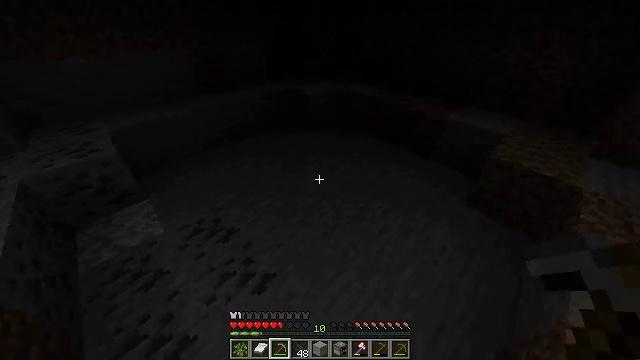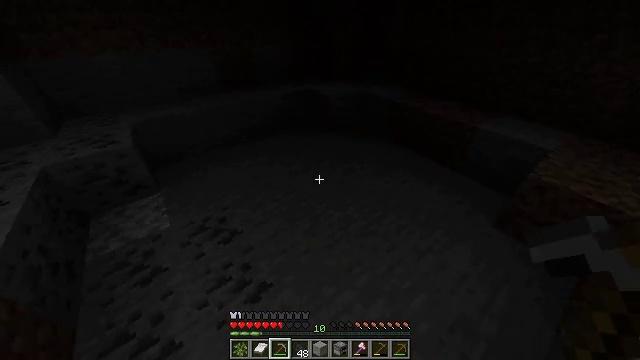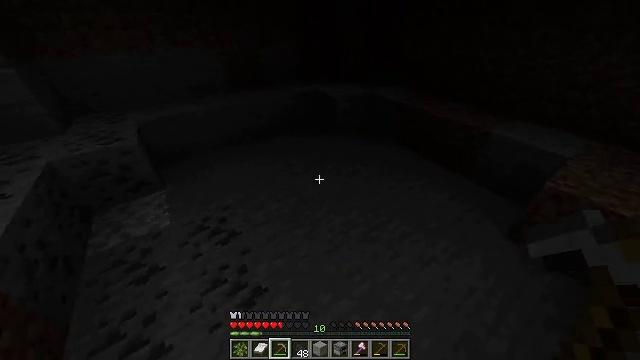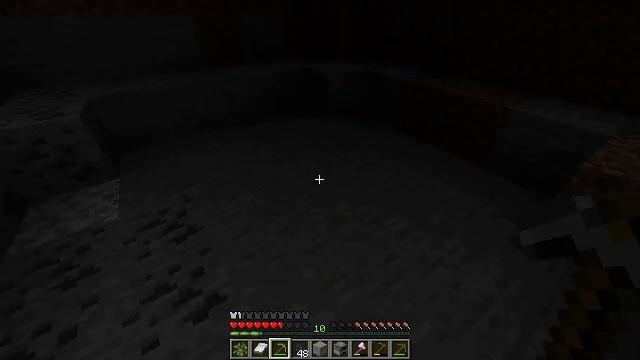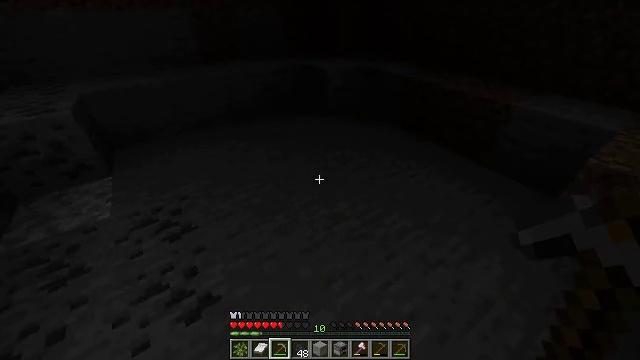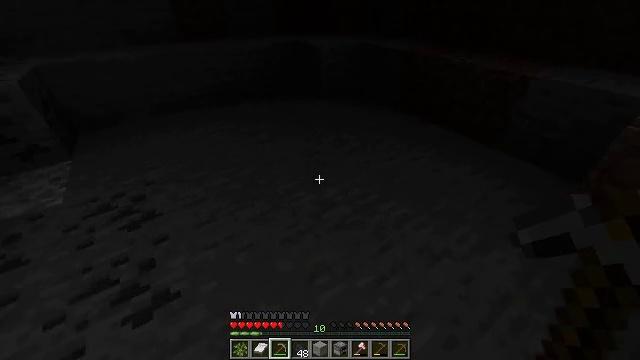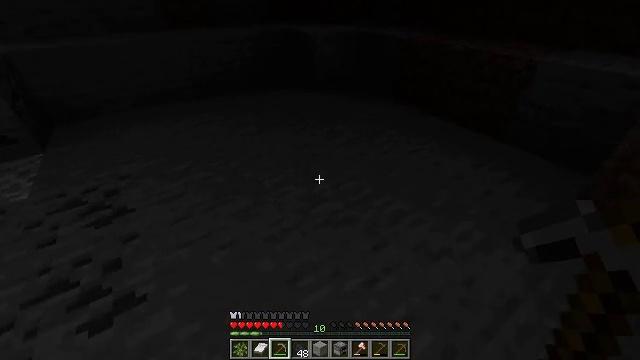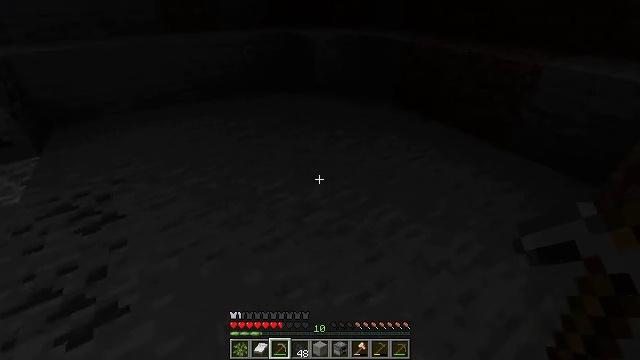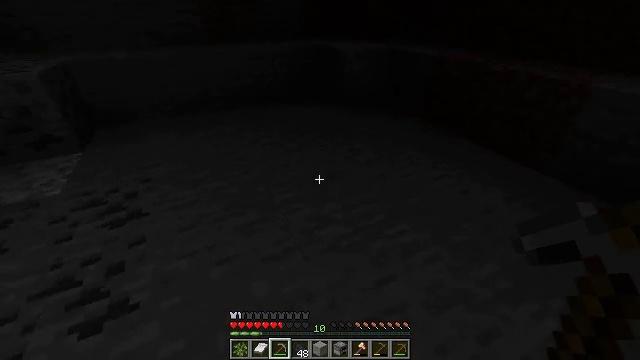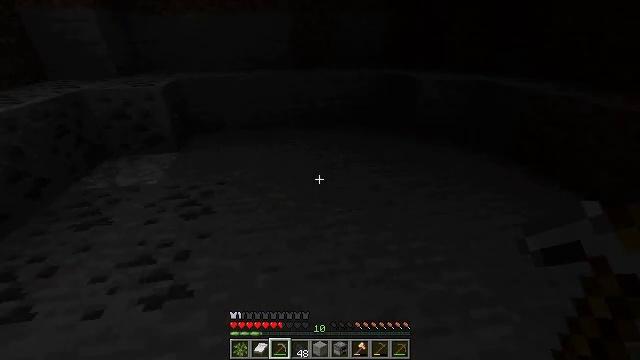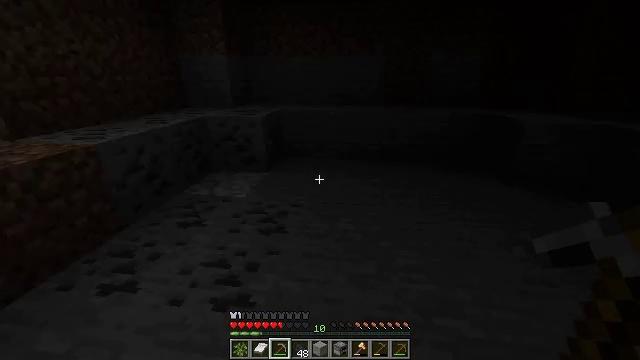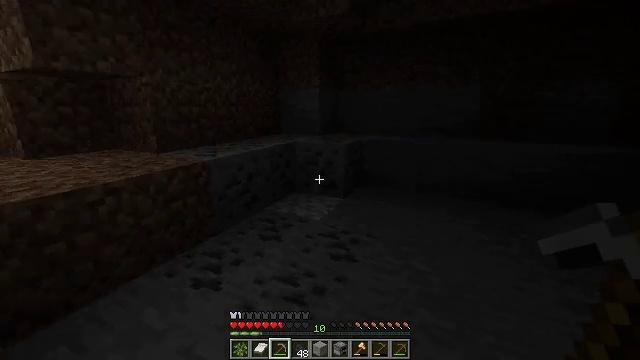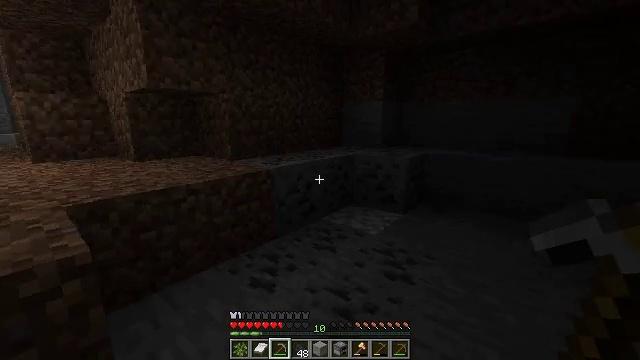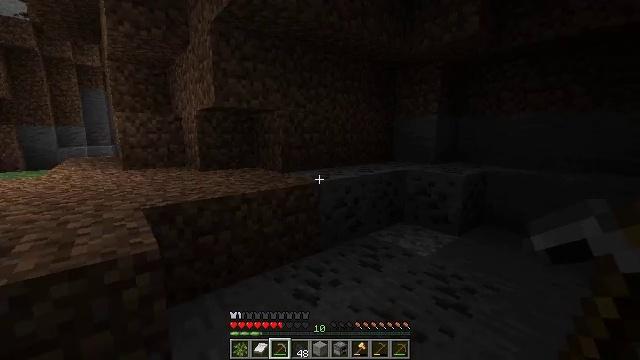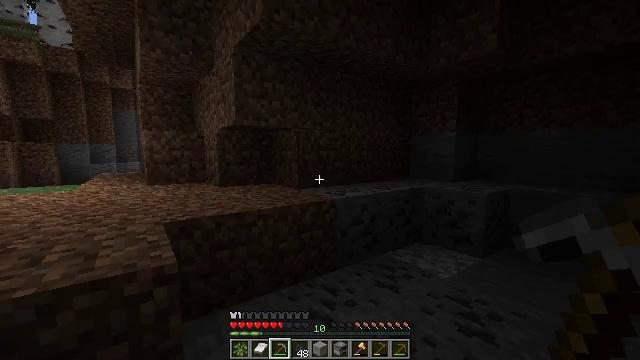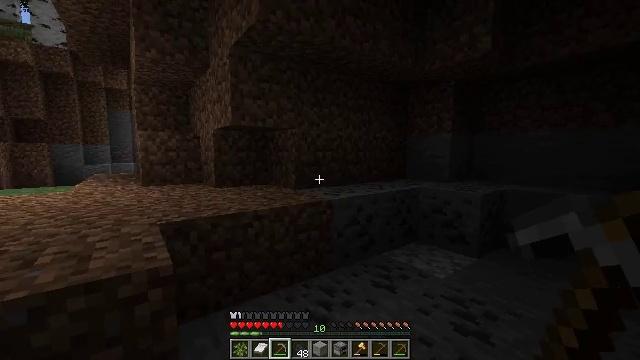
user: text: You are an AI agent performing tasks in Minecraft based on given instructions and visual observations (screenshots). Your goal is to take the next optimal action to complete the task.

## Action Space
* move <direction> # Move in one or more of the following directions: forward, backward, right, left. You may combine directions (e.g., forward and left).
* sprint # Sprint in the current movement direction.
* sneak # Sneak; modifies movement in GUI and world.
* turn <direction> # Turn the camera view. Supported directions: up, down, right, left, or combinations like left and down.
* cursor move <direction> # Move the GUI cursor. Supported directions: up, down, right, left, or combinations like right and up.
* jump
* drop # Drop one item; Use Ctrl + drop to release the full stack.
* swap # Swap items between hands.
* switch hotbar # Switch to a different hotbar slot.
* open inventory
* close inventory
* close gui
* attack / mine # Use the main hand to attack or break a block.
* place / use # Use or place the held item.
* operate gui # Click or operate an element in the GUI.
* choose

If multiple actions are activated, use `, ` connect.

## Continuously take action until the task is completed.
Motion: motion action
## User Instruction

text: Recycle the crafting table.
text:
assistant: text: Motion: move forward and move right, turn left
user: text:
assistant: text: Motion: move right, turn left
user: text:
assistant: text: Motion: move right
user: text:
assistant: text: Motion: no_op
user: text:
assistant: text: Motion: no_op
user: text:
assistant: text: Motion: no_op
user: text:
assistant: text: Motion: turn left
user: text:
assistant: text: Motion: turn left and up
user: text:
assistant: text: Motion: turn left and up
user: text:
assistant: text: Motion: turn left and up
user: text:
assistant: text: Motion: turn left and up
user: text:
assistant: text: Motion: turn left and up
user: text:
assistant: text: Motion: turn left and up
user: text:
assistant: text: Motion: turn left and up
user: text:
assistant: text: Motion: no_op
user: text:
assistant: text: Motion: no_op
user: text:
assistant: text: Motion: no_op
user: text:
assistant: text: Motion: no_op
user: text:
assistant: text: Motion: no_op
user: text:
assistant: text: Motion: no_op
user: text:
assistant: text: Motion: move forward, turn right
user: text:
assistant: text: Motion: move forward, turn left
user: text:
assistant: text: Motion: move forward, turn left and down
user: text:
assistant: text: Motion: move forward, turn left and down
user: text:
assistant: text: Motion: move forward, sprint, turn left and down
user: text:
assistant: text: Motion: move forward, sprint, turn left
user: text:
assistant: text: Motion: move forward, sprint, turn left and up
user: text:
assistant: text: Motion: move forward, turn left, jump
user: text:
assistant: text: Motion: move forward, jump
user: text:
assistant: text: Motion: move forward, jump